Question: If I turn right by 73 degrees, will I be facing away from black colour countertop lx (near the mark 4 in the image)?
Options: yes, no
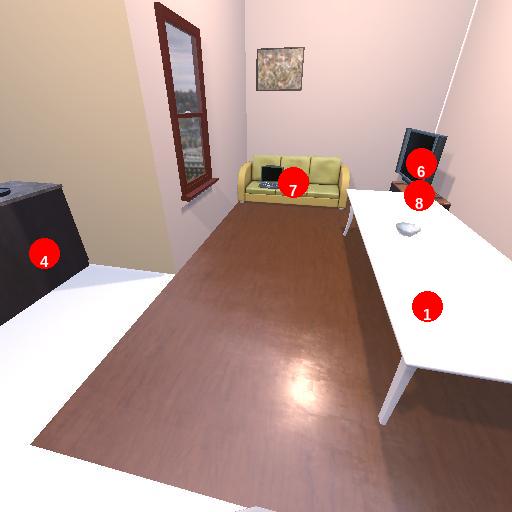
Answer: yes